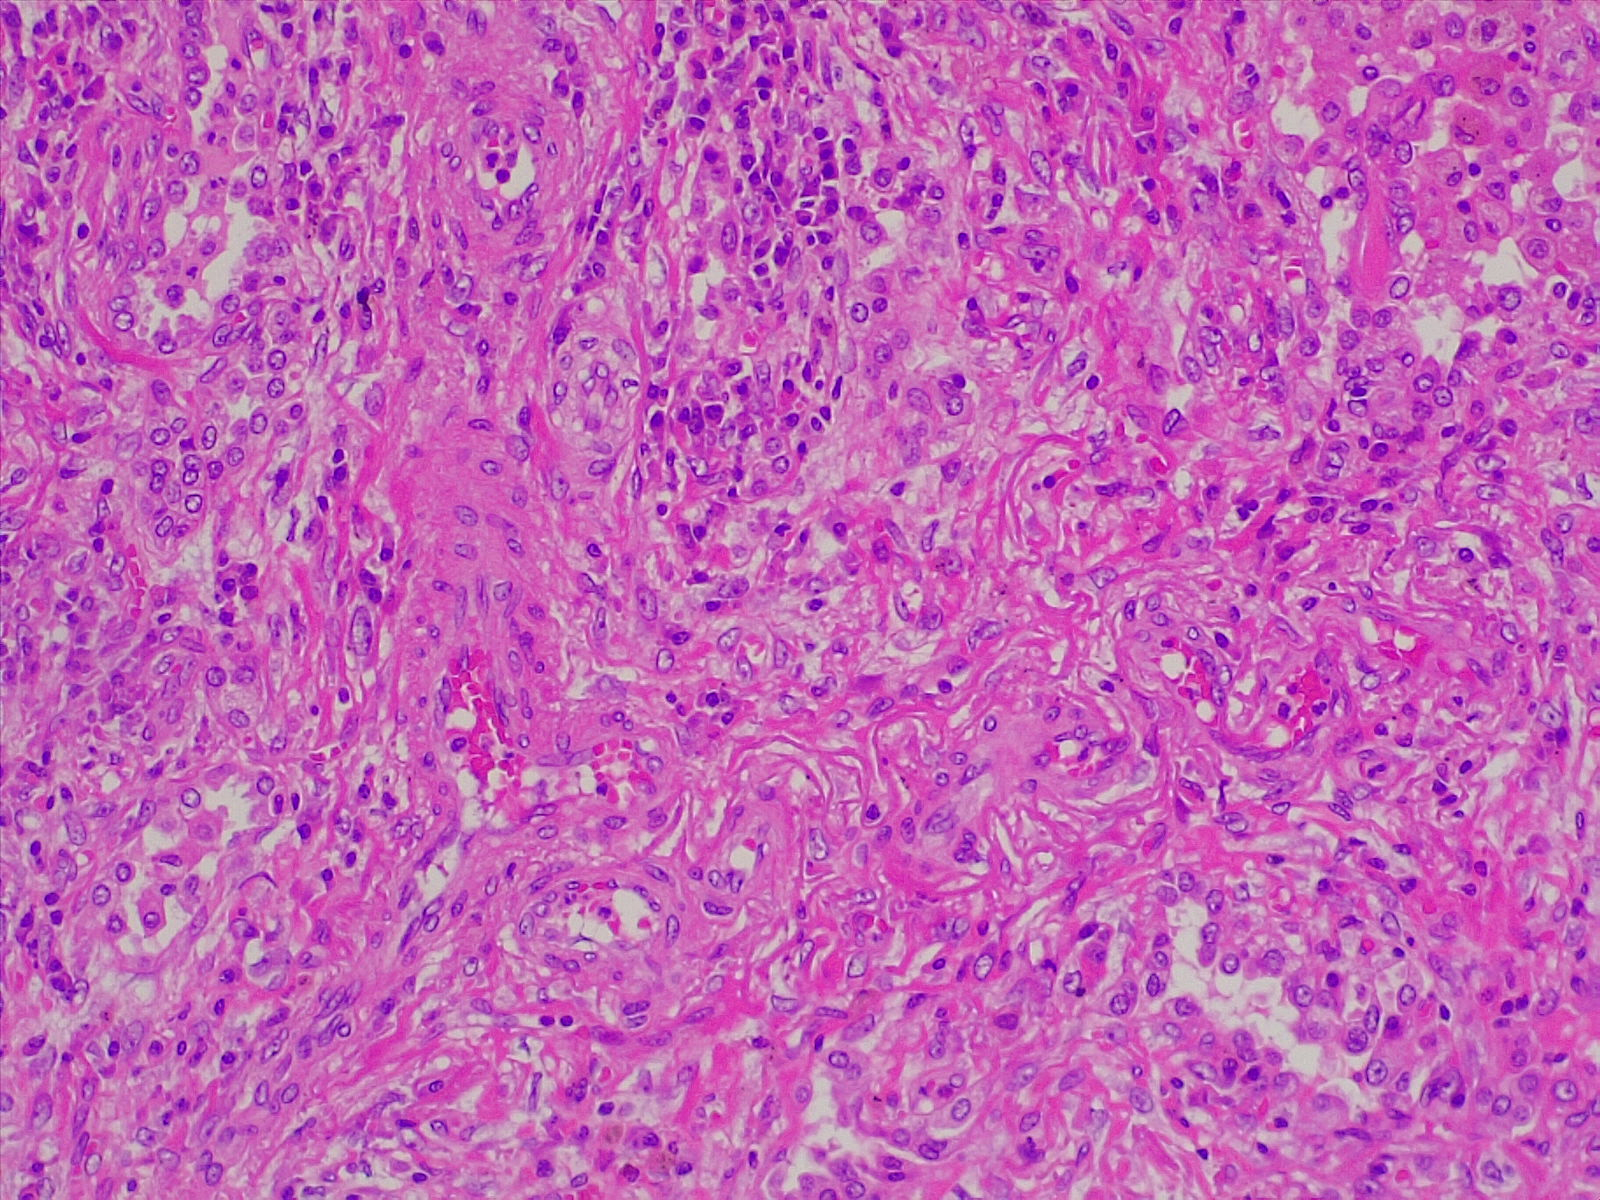
Label: normal lung tissue